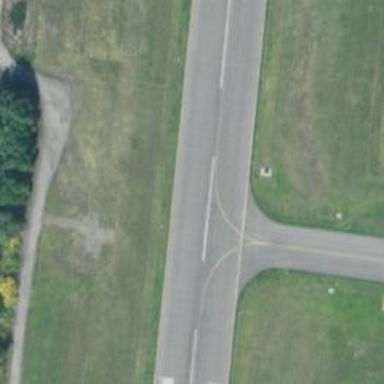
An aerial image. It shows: Asphalt runway at the airport.